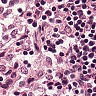
Metastatic tissue present: no